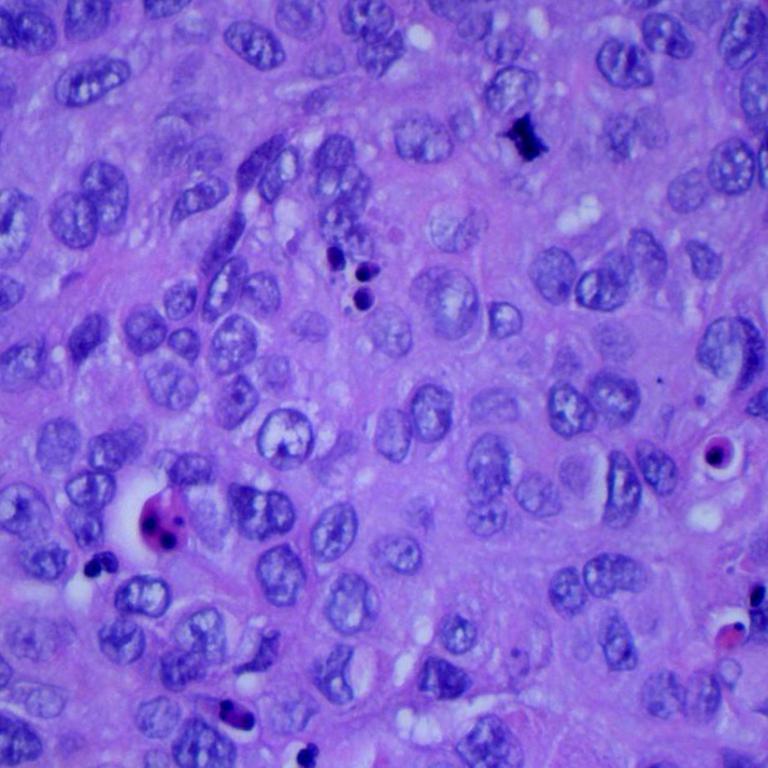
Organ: lung
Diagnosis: squamous carcinomas